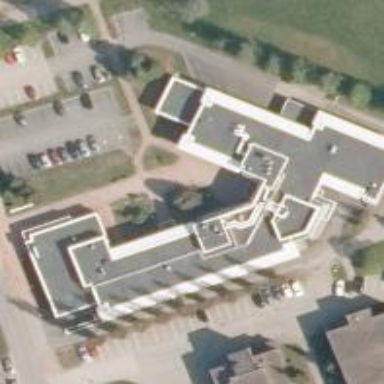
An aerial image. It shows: Government office.